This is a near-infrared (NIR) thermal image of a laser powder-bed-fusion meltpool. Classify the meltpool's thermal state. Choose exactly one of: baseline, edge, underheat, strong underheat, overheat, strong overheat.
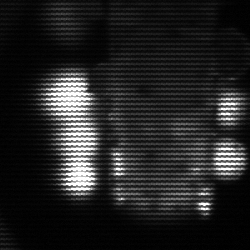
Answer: strong underheat